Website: lowes
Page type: orders-overview
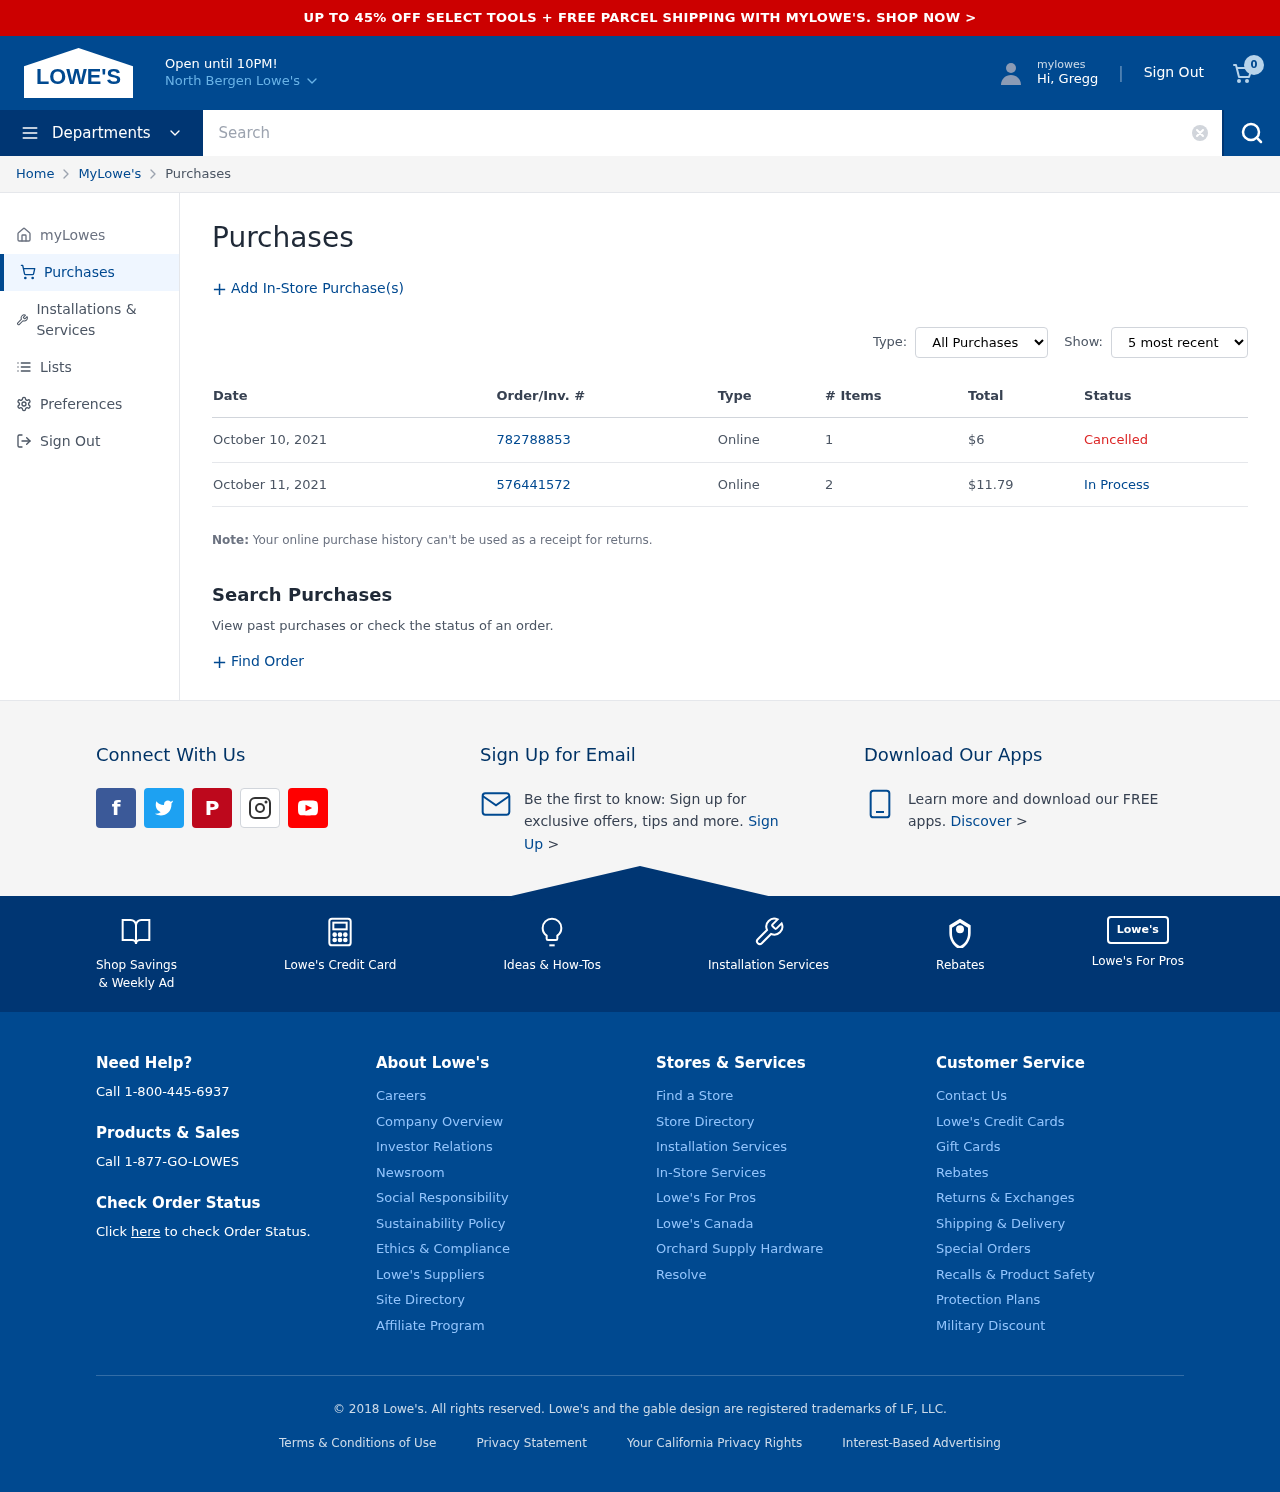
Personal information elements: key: PII_FIRSTNAME
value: Gregg
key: PII_CITY
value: North Bergen
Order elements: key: ORDER_NUM_ITEMS
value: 0
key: ORDER_DATE
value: October 10, 2021
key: ORDER_ID
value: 782788853
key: ORDER_NUM_ITEMS
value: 1
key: ORDER_TOTAL
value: $6
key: ORDER_DATE2
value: October 11, 2021
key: ORDER_ID2
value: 576441572
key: ORDER_NUM_ITEMS2
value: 2
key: ORDER_TOTAL2
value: $11.79
Search elements: key: HEADER_SEARCH
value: Search